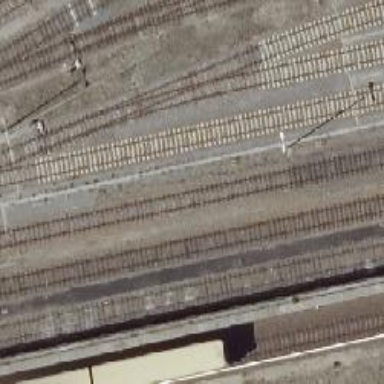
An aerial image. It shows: Abandoned railway yard is depicted.